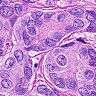
Metastatic tissue present: yes